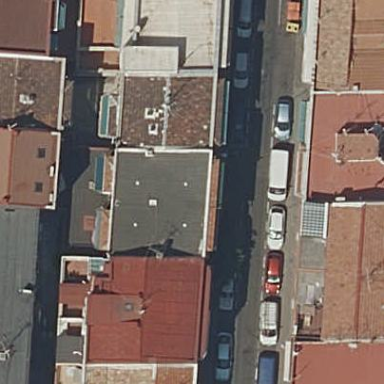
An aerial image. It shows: View of apartment building.